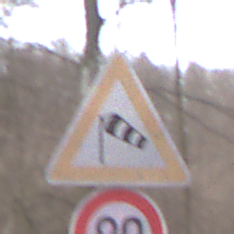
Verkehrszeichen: SeitenwindVonLinks
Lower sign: Geschwindigkeit80
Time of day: MorningAfternoon
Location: Outdoor (Nature)
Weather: Overcast
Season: Autumn
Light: Natural